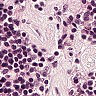
Metastatic tissue present: no